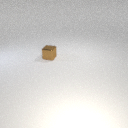
small brown metal cube